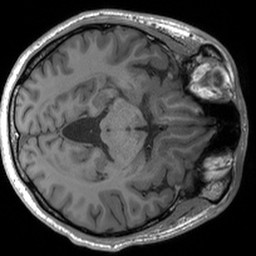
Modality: T1w
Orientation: axial
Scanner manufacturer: siemens
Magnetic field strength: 3 T
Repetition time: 1.54 s
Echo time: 0.00234 s